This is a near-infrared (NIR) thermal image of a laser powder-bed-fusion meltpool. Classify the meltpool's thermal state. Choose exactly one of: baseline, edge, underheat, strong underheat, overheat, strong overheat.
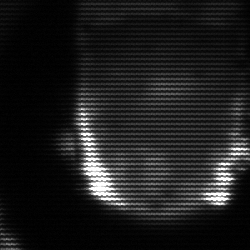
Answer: baseline